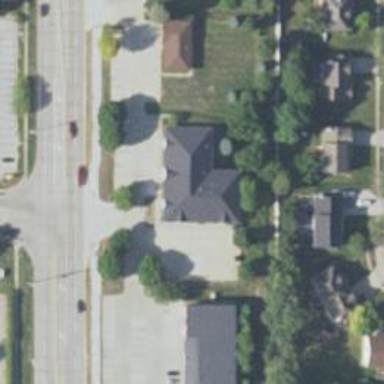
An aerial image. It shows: Healthcare clinic.